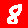
Digit: 8